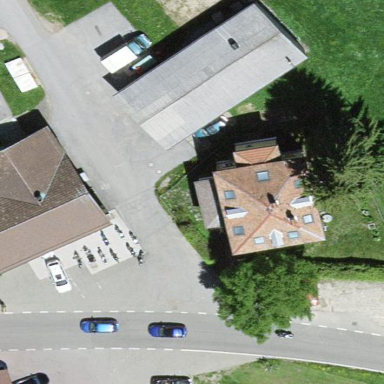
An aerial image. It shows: Detached building with pyramidal roof shape.